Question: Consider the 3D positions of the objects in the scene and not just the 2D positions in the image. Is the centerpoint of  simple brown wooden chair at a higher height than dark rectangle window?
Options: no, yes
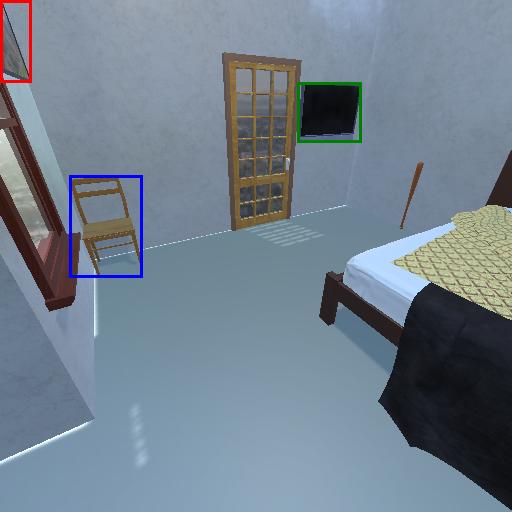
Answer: no